Question: I followed the following steps for integrating the non-shameless 'CCAvenue' GateWay
:-
I have my merchant id and access code's(url,ip).
1. I am calling my server for getting the RSA key parameters (access_code ,order_id)
// my server already register in CCAvenue Server
2.my server calling the Avenue for RSA key
3.my server forwarding the RSA key
4.once i got i am removing extra lines"
",double quotes" "--" ",and ""
'''
// removing double quates
NSString * newReplacedString2 = [rsaKey stringByReplacingOccurrencesOfString:@""" withString:@""];
//removing /n in the key
NSString * newReplacedString = [newReplacedString2 stringByReplacingOccurrencesOfString:@"\n" withString:@""];
//removing / in the key
NSString * newReplacedString1 = [newReplacedString stringByReplacingOccurrencesOfString:@"\" withString:@""];
'''
5.and i am placing that key between
'''
rsaKey = [NSString stringWithFormat:@"-----BEGIN PUBLIC KEY-----
%@
-----END PUBLIC KEY-----
",newReplacedString1];
//*******//***//****//**// output //*******//***//****//**//
'''
> '''
-----BEGIN PUBLIC KEY-----
MIIBIjANBgkqhkiG9w0BAQEFAAOCAQ8AMIIBCgKCAQEAuV7OdmPSutrlOE9lF3YdW4ymGn+qselCOycMk95Tobw1PcqCeAWkrnxUECpAdnHGrUKmFbEDHs3wnwzLTbfa3GvE5dvvmluug78X3RYEFQiMh1QpfS5fBfvs4WQKw7oigko3G0UwZLZFnZ4E4WKTQi4wbCgjwQJFMnMGJfFYNcoSJluVg/q8z3bVxfDOV0ZPWccmvA3bTf9YFHKCC3clscQrGf1NPnBGcBGm+s06t3EljoSmpjtyTgSiGrqBZ8TSCQxoyXxS+RkhNTigg6mqW9hIisxYYqlbzvRnCDhuqgZfmP7t65QG5raELVE7d+Ia+dgh024luZ9+vSk4Qb65DQIDAQAB
-----END PUBLIC KEY-----
'''
1. I am encrypting the amount and price using CCTool NSString *myRequestString = [NSString stringWithFormat:@"amount=%@&currency=%@",amount,currency];(2,INR)
CCTool *ccTool = [[CCTool alloc] init];
NSString *encVal = [ccTool encryptRSA:myRequestString key:rsaKey];
in that I am getting the in
> RSA *rsa = PEM_read_bio_RSA_PUBKEY(bufio, NULL,NULL,NULL);
that rsa getting error.

how to resolve this issue.Please Help me Guys.!!
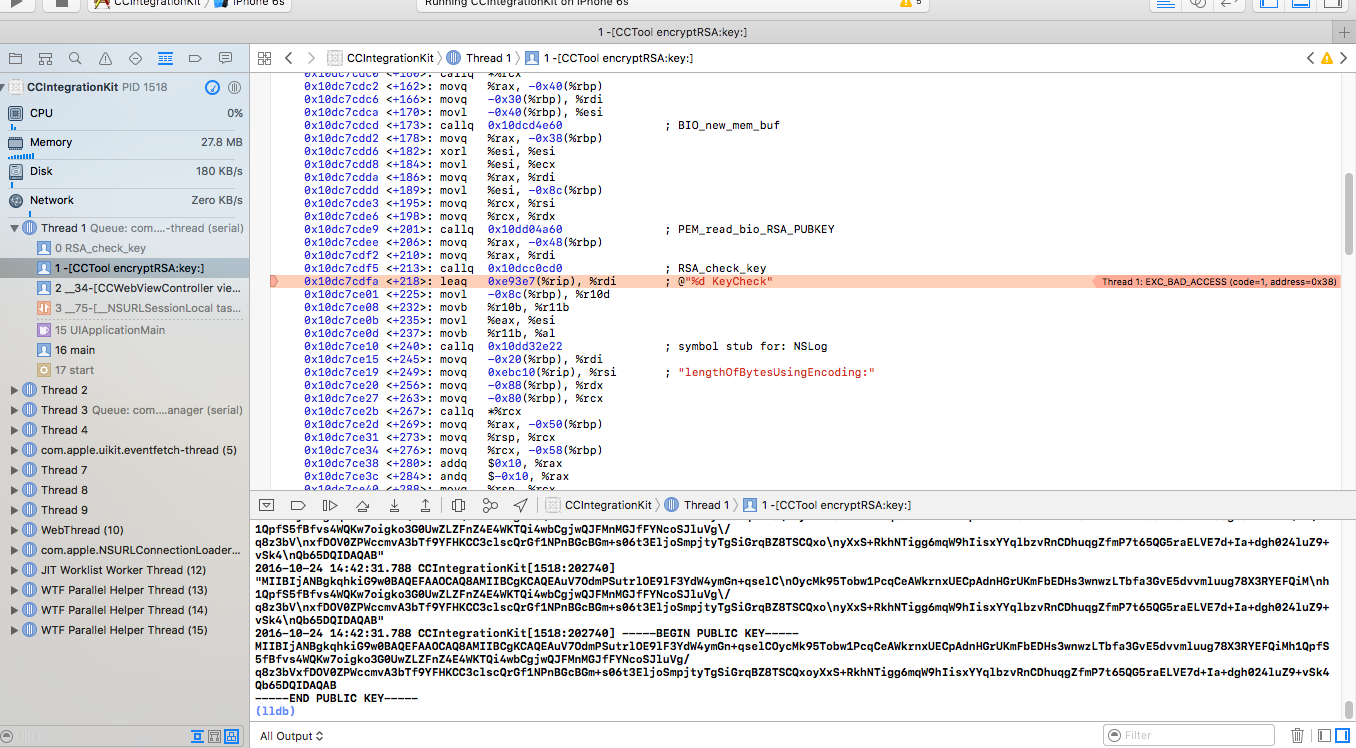
Answer: hi thank you for all support, i finally resolved my issue.
once u get the rsa key from ur server you need to remove the new lines "
",slashes "" and double quotes"""
'''
MIIBIjANBgkqhkiG9w0BAQEFAAOCAQ8AMIIBCgKCAQEAuV7OdmPSutrlOE9lF3YdW4ymGn+qselCOycMk95Tobw1PcqCeAWkrnxUECpAdnHGrUKmFbEDHs3wnwzLTbfa3GvE5dvvmluug78X3RYEFQiMh1QpfS5fBfvs4WQKw7oigko3G0UwZLZFnZ4E4WKTQi4wbCgjwQJFMnMGJfFYNcoSJluVg/q8z3bVxfDOV0ZPWccmvA3bTf9YFHKCC3clscQrGf1NPnBGcBGm+s06t3EljoSmpjtyTgSiGrqBZ8TSCQxoyXxS+RkhNTigg6mqW9hIisxYYqlbzvRnCDhuqgZfmP7t65QG5raELVE7d+Ia+dgh024luZ9+vSk4Qb65DQIDAQAB
'''
Here we need to convert it into the input for the ba64encryption format.
<URL>
u need to convert our string exactly same,
1. Each line of "string" must be 64 characters wide.
2.it must be terminated with a newline
I am updating my Code.For Me its Working Fine.
'''
NSString *rsaKey = [[NSString alloc] initWithData:data encoding:NSASCIIStringEncoding];
'''
// NSString *rsaKey = [[NSString alloc] initWithData:data encoding:NSASCIIStringEncoding];
'''
NSLog(@"%@",rsaKey);
'''
// rsaKey = [rsaKey stringByTrimmingCharactersInSet:[NSCharacterSet newlineCharacterSet]];
// NSLog(@"%@",rsaKey);
'''
// removing double quates
NSString * newReplacedString2 = [rsaKey stringByReplacingOccurrencesOfString:@""" withString:@""];
NSLog(@"%@",rsaKey);
//removing
in the key
NSString * newReplacedString = [newReplacedString2 stringByReplacingOccurrencesOfString:@"\n" withString:@""];
NSLog(@"%@",rsaKey);
//removing \ in the key
NSString * newReplacedString1 = [newReplacedString stringByReplacingOccurrencesOfString:@"\" withString:@""];
NSLog(@"%@",newReplacedString1);
NSString * abc = [NSString stringWithFormat:@"%@", newReplacedString1];
NSMutableString *sss=[NSMutableString new];
int j=(int)([abc length]/63);
for (int i=0; i<=j; i++) {
int k= i*63;
NSString * newString;
if (i != j) {
newString = [abc substringWithRange:NSMakeRange(k,63)];
NSLog(@"%lu",(unsigned long)newString.length);
newString=[NSString stringWithFormat:@"%@",newString];
}else{
newString = [abc substringWithRange:NSMakeRange(k,[abc length]-k)];
NSLog(@"%lu",(unsigned long)newString.length);
if (newString.length !=0)
newString=[NSString stringWithFormat:@"%@",newString];
}
if (newString.length !=0)
[sss appendString:[NSString stringWithFormat:@"%@
",newString]];
}
NSLog(@"%@",sss);
rsaKey = [NSString stringWithFormat:@"-----BEGIN PUBLIC KEY-----
%@-----END PUBLIC KEY-----
",sss];
NSLog(@"%@",rsaKey);
//Encrypting Card Details
NSString *myRequestString = [NSString stringWithFormat:@"amount=%@&currency=%@",amount,currency];
CCTool *ccTool = [[CCTool alloc] init];
NSLog(@"emcrpted data skfjsf jakdfhjklfhjk%@",[ccTool encryptRSA:myRequestString key:rsaKey]);
Happy Coding. :)
'''